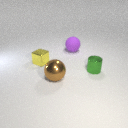
large purple rubber sphere to the right of small yellow metal cube